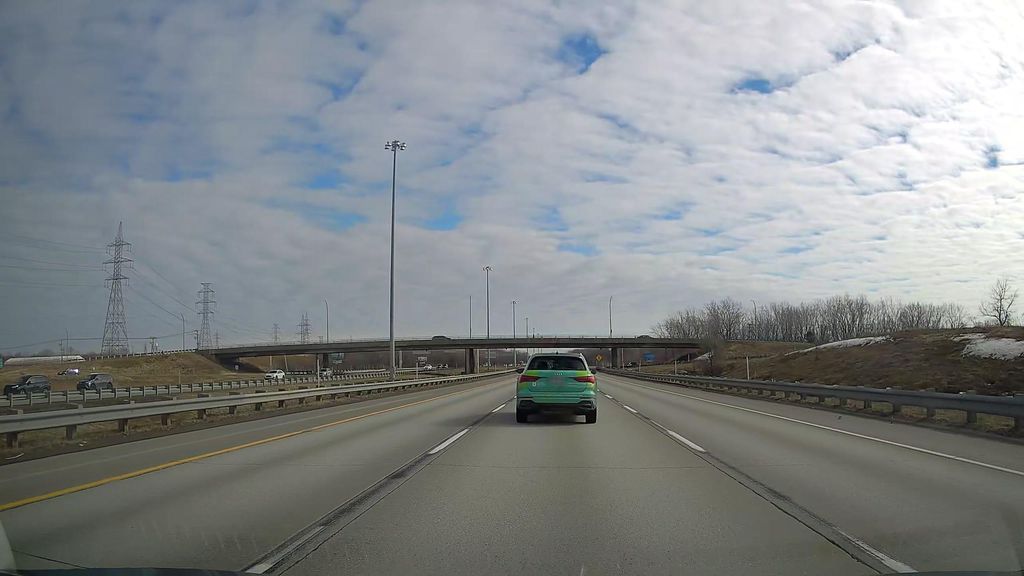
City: montreal